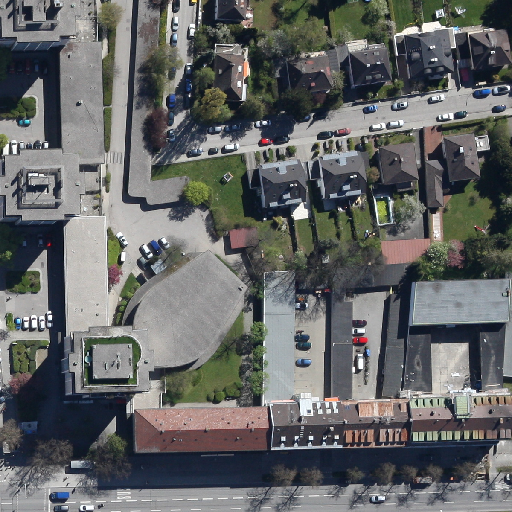
Referring expression: sidewalk